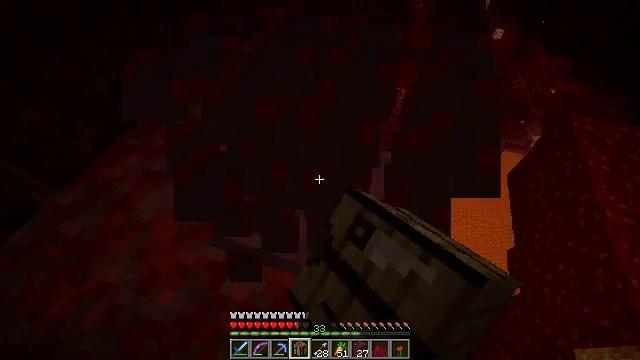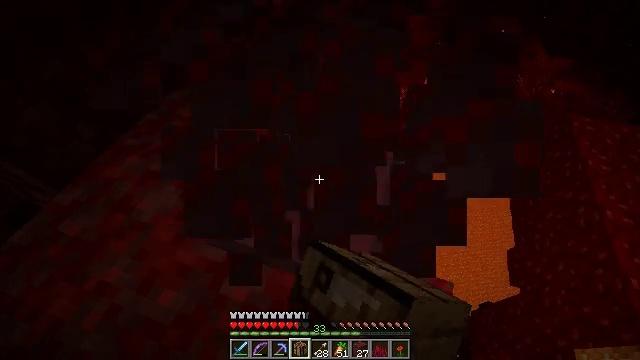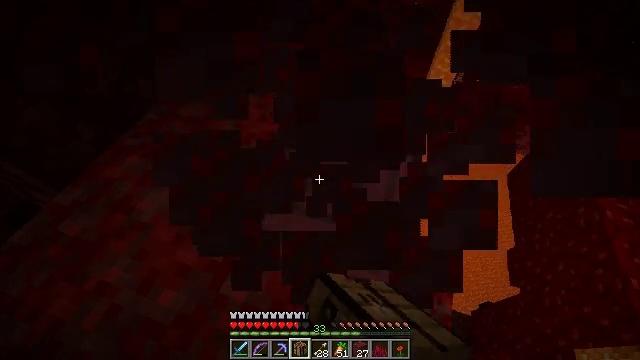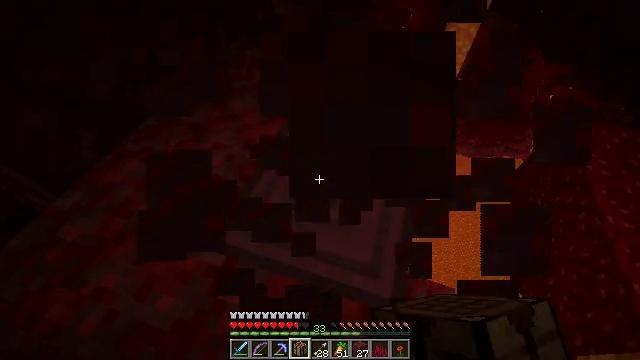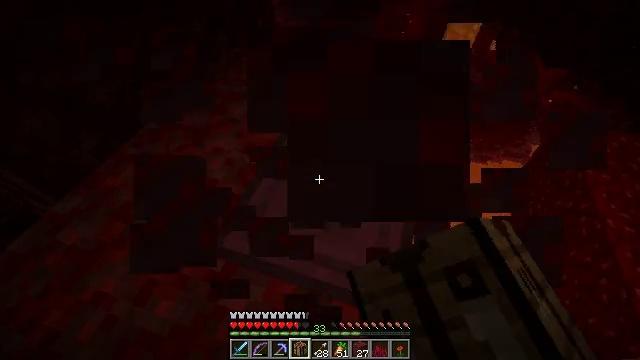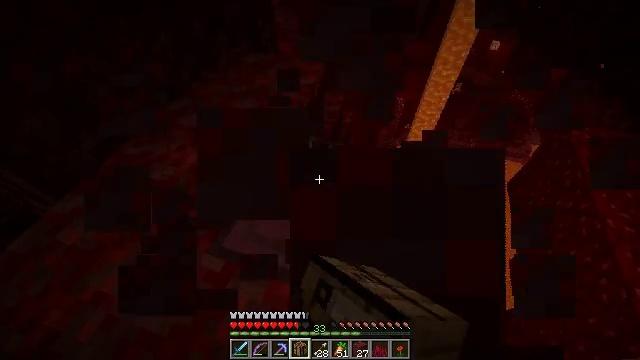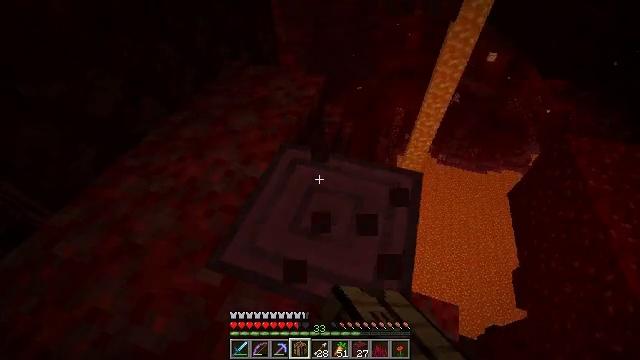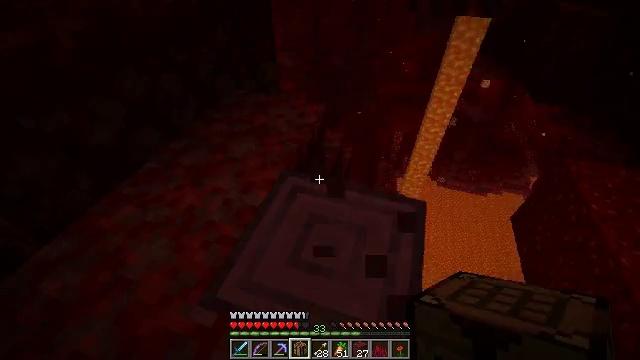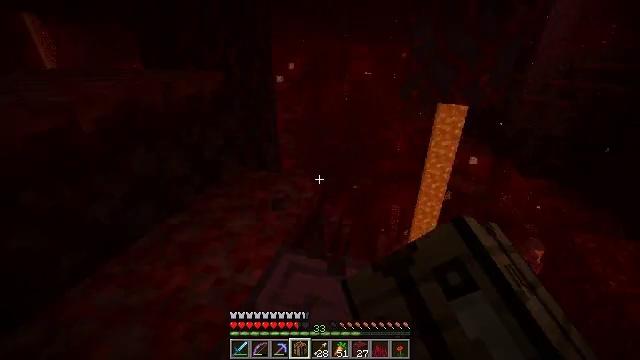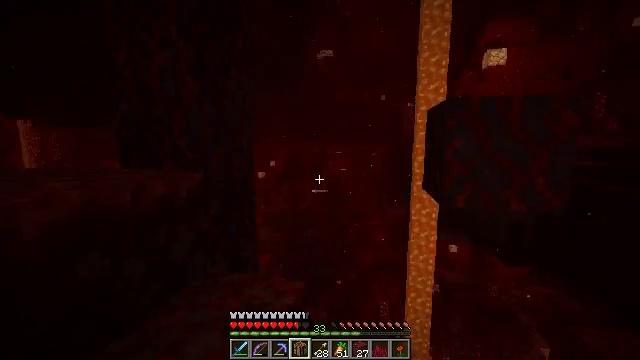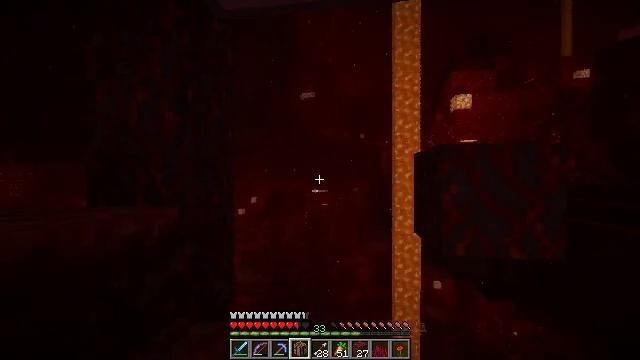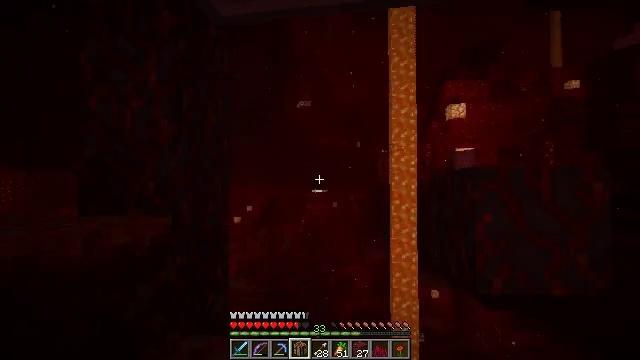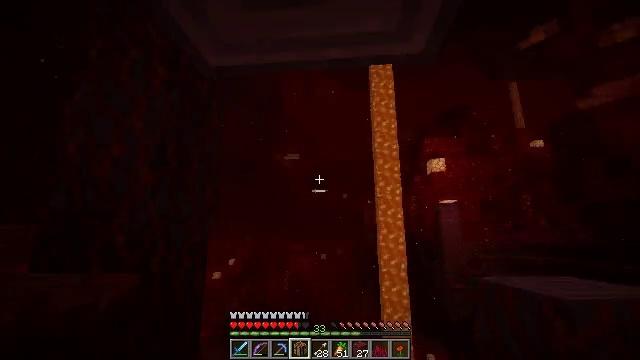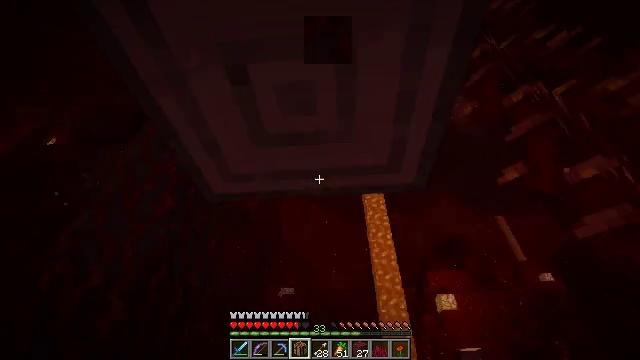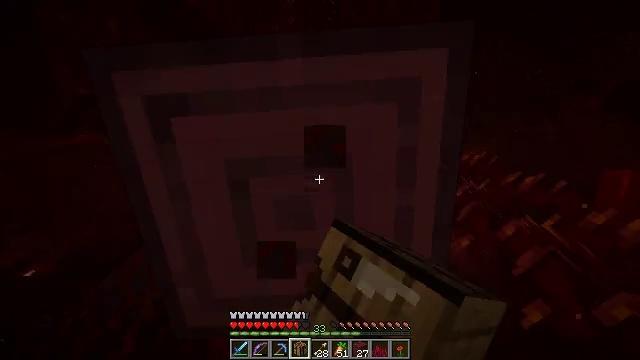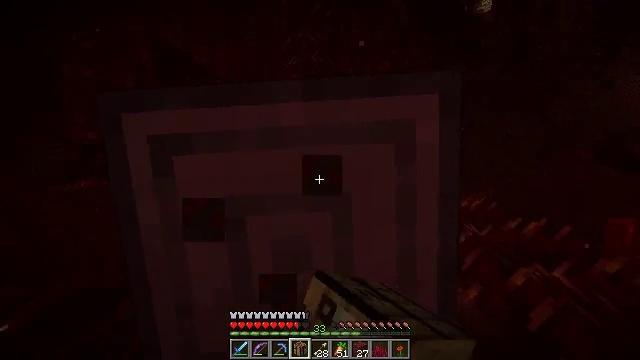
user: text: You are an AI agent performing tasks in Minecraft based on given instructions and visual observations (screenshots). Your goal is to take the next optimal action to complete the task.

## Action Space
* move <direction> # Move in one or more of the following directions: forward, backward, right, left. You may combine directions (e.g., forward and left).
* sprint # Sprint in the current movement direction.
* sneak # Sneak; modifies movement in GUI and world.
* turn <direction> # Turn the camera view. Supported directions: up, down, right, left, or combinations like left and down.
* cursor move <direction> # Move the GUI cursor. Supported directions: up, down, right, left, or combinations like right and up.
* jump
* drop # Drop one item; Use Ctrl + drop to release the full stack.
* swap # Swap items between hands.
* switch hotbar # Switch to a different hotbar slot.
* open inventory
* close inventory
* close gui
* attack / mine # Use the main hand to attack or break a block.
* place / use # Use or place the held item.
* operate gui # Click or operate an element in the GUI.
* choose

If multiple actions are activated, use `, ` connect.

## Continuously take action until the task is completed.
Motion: motion action
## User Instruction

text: Gather crimson stem from a crimson forest.
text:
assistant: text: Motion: sneak, attack / mine
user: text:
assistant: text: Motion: sneak, attack / mine
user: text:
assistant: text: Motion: sneak, turn up, attack / mine
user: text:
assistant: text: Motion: sneak, attack / mine
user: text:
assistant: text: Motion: sneak, attack / mine
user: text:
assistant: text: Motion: move forward, sneak, turn up, attack / mine
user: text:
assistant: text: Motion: move forward, sneak, turn up, attack / mine
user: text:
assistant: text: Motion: move forward, sneak, turn up, attack / mine
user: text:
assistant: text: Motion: move forward, sneak, turn right and up, attack / mine
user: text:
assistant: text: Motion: move forward, sneak, turn right and up, attack / mine
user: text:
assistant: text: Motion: move forward, sneak, turn up, attack / mine
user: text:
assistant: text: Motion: move forward, sneak, turn right and up, attack / mine
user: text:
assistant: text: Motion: move forward, sneak, turn up, attack / mine
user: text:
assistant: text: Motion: sneak, turn right and up, attack / mine
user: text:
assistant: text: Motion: sneak, turn up, attack / mine
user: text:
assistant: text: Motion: sneak, turn left and up, attack / mine
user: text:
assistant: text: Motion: sneak, turn left and up, attack / mine
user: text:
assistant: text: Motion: sneak, turn left and up, attack / mine
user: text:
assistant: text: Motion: sneak, turn up, attack / mine
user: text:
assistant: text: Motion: sneak, attack / mine
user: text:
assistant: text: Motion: sneak, attack / mine
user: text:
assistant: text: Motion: sneak, attack / mine
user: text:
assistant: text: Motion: sneak, attack / mine
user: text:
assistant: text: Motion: sneak, attack / mine
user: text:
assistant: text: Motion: sneak, attack / mine
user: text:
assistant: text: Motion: sneak, attack / mine
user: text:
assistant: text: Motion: sneak, attack / mine
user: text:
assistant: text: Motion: sneak, attack / mine
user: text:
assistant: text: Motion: sneak, attack / mine
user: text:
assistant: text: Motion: sneak, attack / mine